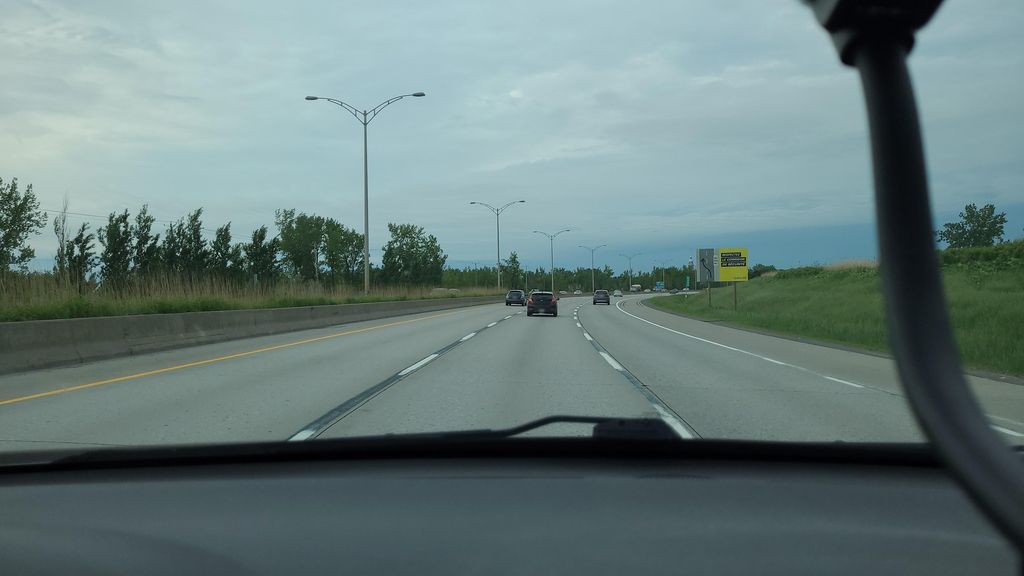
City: montreal